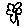
Label: flower